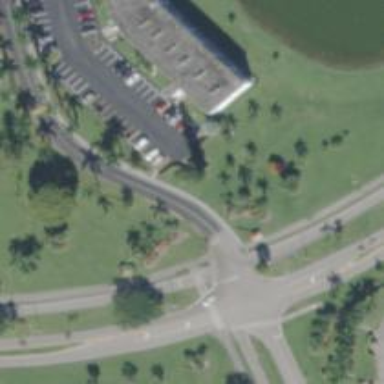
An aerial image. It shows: Crossing on the cycleway.